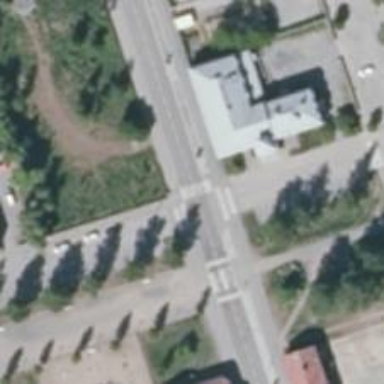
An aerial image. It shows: Crossing on the road.